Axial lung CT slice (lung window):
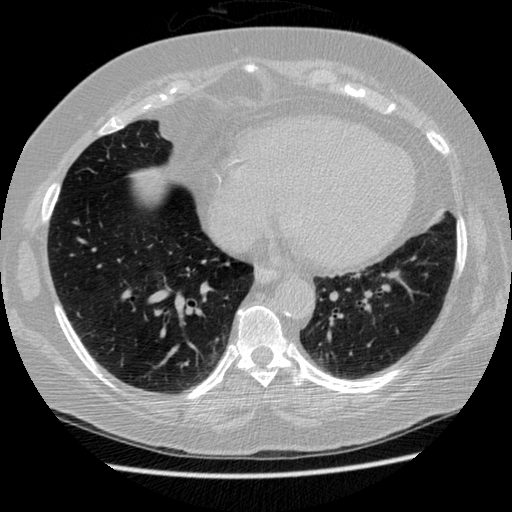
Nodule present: no